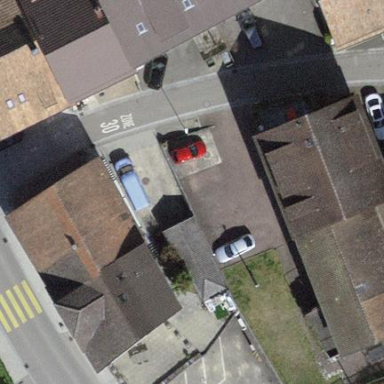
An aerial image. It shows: Building with tile roof.